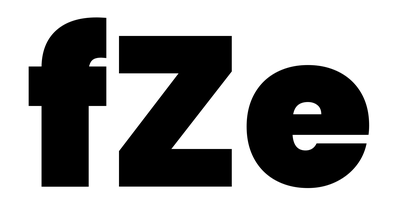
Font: Poppins-Black